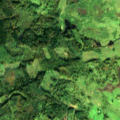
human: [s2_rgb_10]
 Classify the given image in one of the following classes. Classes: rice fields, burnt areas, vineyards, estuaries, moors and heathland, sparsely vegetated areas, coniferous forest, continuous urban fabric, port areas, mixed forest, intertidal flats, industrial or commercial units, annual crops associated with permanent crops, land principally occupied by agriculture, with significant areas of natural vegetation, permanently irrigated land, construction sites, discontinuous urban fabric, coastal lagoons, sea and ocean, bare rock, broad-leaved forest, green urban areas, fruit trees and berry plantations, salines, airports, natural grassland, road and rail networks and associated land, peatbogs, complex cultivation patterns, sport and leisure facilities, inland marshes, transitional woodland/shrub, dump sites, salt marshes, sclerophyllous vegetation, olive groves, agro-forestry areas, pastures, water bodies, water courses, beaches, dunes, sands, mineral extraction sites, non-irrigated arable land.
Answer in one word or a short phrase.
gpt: non-irrigated arable land, pastures, land principally occupied by agriculture, with significant areas of natural vegetation, mixed forest, transitional woodland/shrub